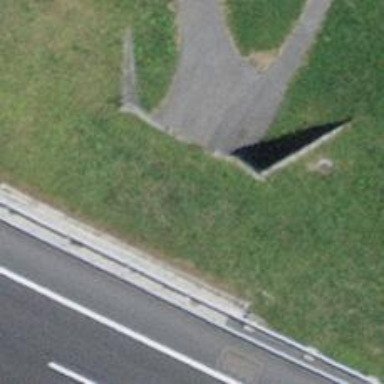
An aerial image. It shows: Tunnel for cyclists to travel through.